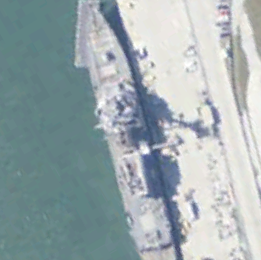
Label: Arleigh_Burke-class_destroyer